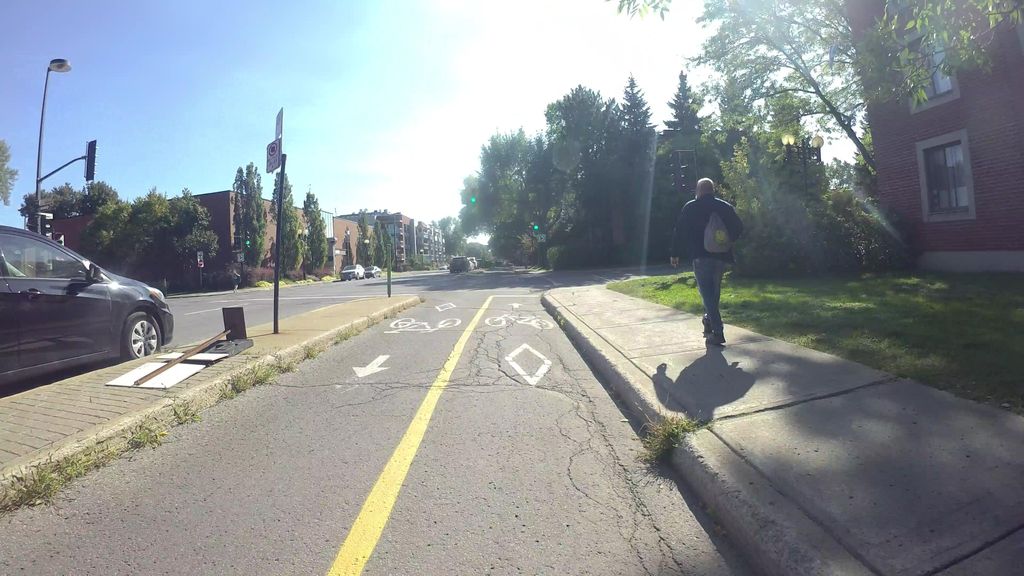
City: montreal